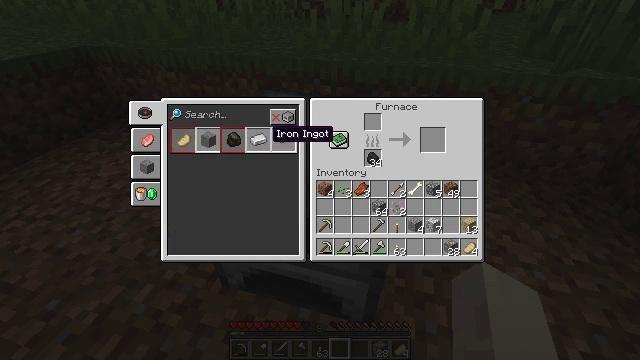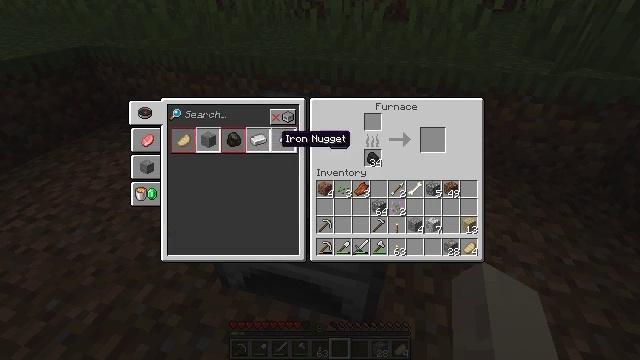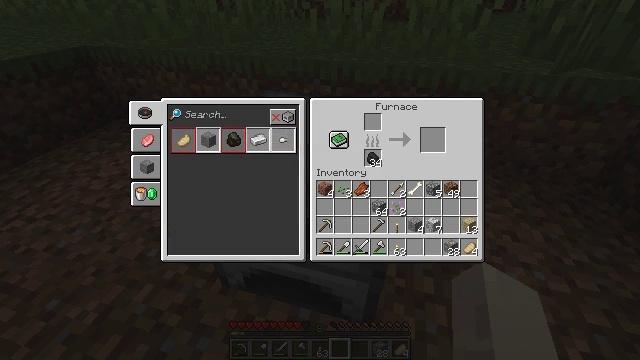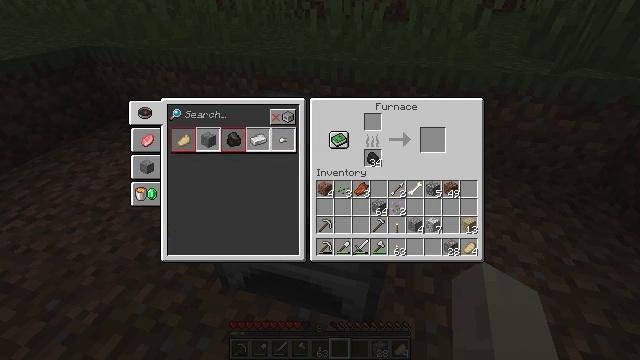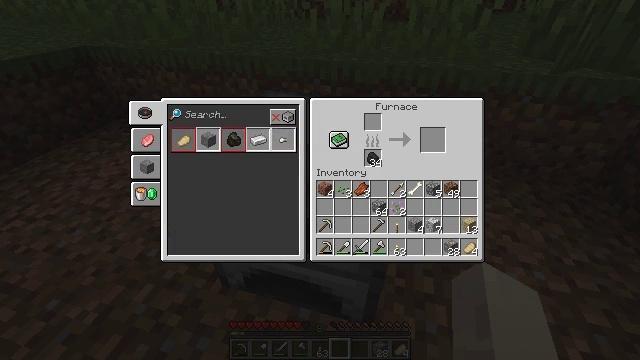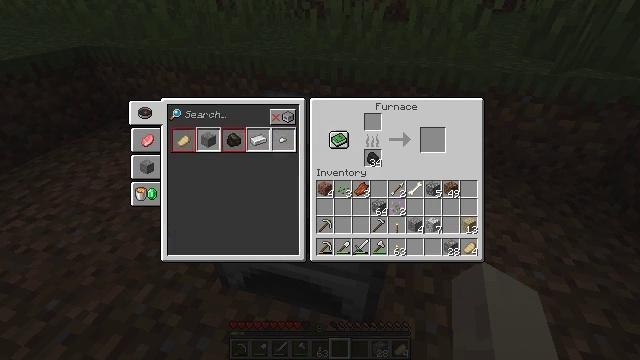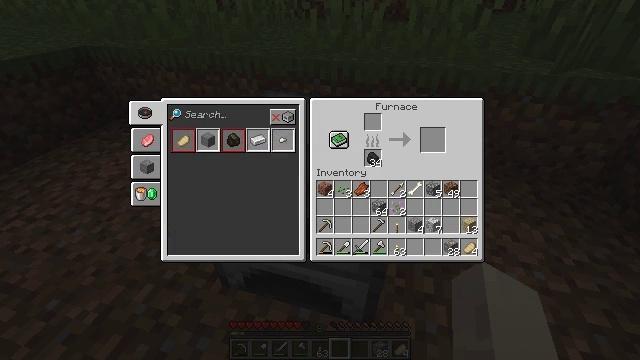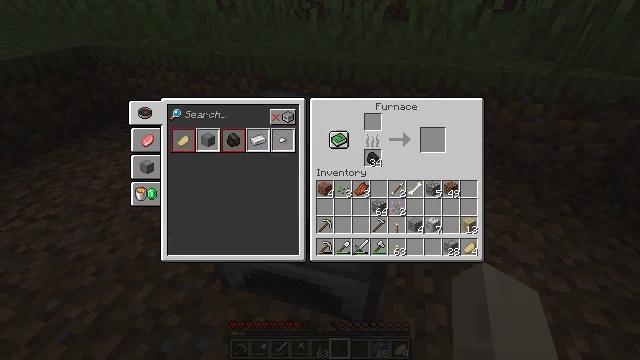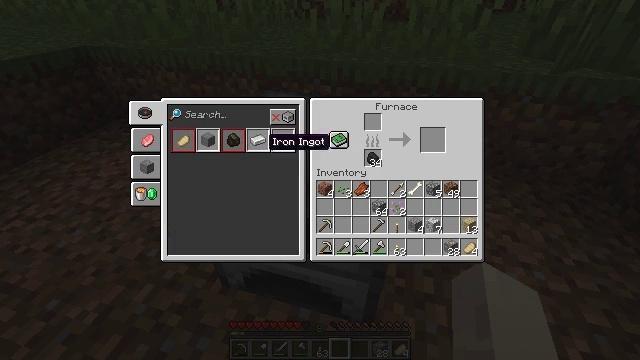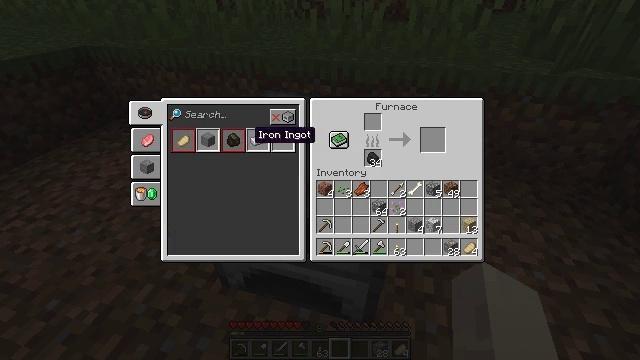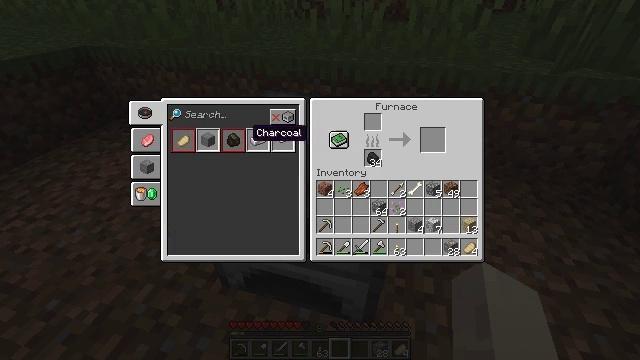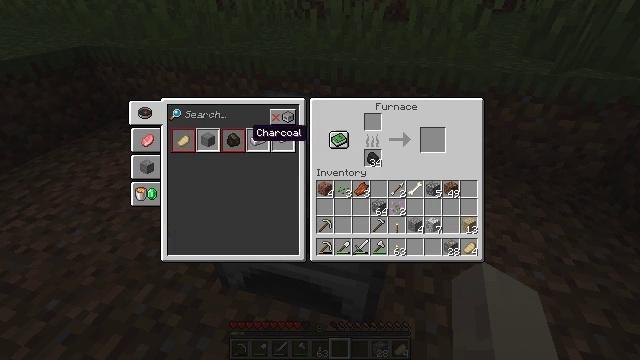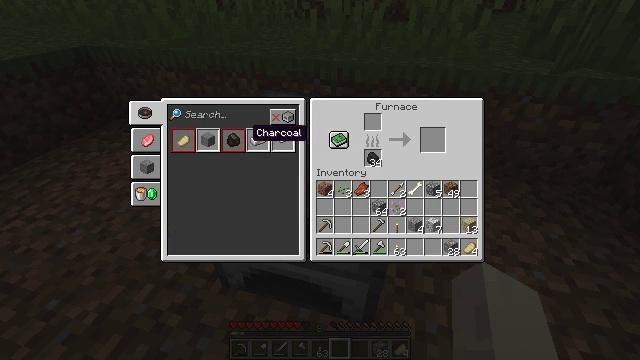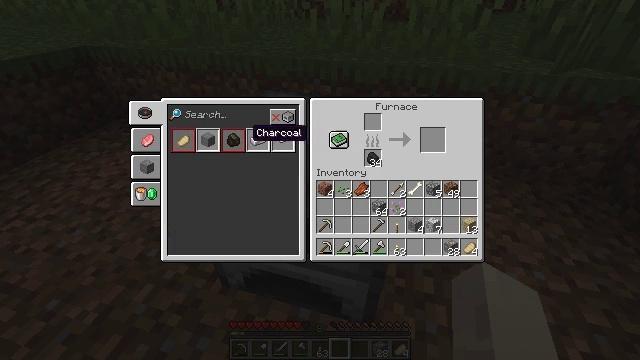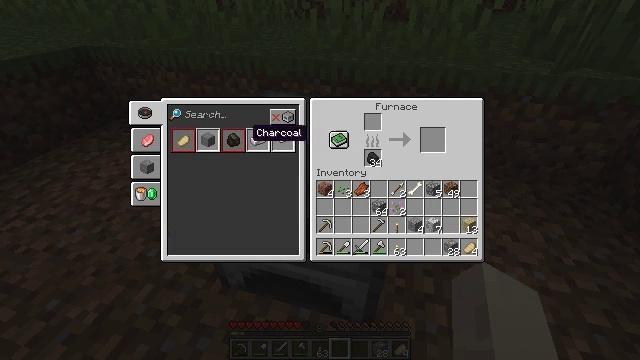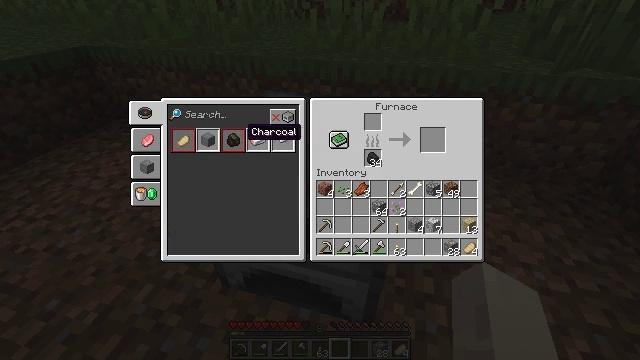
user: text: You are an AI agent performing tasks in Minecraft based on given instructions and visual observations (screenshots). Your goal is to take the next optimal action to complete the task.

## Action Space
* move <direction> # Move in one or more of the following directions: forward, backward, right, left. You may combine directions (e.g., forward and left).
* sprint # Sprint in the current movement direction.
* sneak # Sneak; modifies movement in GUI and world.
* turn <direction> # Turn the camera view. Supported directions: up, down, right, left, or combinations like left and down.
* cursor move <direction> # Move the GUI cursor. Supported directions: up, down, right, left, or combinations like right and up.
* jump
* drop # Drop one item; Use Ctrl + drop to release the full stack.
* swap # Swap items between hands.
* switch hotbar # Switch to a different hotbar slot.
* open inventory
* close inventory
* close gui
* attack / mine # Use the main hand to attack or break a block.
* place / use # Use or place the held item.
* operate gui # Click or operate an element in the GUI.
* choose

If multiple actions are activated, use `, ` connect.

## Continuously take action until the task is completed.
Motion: motion action
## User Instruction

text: Collect the grass from the surface.
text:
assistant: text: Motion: cursor move right
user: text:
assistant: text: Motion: cursor move right
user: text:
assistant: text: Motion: cursor move right
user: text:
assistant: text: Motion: no_op
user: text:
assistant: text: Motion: no_op
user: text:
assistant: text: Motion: no_op
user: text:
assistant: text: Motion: cursor move left
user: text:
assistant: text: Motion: cursor move left and up
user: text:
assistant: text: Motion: cursor move left and up
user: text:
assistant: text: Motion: no_op
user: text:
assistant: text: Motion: operate gui
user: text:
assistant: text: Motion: operate gui
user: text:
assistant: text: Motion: operate gui
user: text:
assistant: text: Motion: no_op
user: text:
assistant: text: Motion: no_op
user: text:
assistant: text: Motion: cursor move left
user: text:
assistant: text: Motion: no_op
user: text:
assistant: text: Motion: operate gui
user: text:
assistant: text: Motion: operate gui
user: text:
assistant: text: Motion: operate gui
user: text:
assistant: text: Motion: operate gui
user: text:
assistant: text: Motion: no_op
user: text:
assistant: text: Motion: no_op
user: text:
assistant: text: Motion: no_op
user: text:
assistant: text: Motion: no_op
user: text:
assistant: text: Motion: no_op
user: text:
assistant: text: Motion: no_op
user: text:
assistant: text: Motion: no_op
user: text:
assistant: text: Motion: no_op
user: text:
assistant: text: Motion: no_op